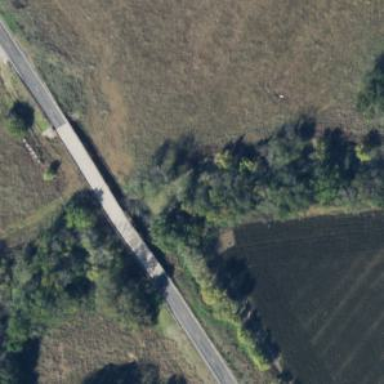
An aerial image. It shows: Secondary road crossing bridge.